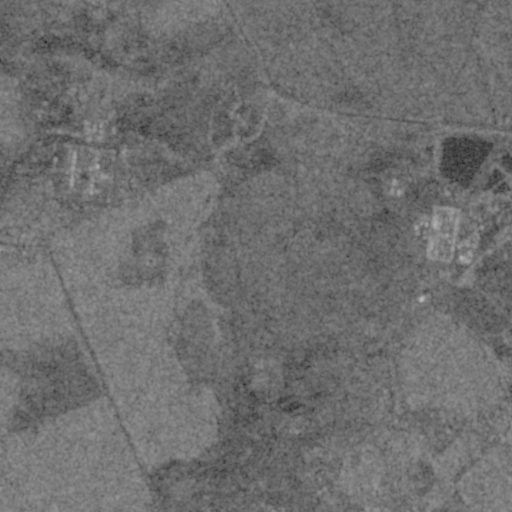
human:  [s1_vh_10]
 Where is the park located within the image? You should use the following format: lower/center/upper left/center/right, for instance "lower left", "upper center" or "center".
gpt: The park is located in the upper left of the image.
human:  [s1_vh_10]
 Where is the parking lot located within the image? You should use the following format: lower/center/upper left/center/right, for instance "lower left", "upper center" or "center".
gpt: The parking lot is located in the center right of the image.
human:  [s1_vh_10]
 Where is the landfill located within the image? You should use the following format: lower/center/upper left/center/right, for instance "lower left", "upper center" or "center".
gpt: There is no landfill in the image.

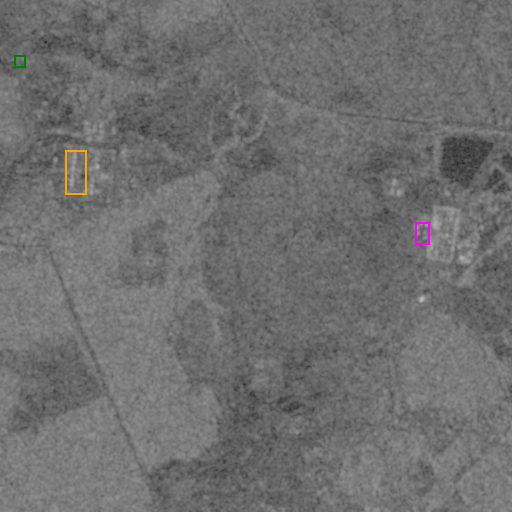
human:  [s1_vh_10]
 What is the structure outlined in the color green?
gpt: The structure outlined in green is a park.
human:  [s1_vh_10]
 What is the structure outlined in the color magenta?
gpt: The structure outlined in magenta is a parking lot.
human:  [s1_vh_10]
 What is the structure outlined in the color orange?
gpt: The structure outlined in orange is a building.
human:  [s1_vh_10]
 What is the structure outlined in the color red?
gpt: There is no red outline.